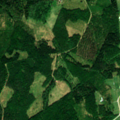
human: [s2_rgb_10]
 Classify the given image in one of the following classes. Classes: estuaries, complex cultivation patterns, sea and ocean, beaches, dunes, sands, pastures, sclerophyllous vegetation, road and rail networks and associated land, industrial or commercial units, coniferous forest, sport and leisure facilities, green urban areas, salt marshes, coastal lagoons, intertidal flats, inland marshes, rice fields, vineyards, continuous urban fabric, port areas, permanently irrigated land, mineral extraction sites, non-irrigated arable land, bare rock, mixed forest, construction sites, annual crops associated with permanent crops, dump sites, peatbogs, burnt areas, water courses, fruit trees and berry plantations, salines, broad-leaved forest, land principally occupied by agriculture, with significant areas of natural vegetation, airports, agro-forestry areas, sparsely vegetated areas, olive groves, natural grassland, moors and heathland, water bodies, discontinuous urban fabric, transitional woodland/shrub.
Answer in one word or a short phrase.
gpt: non-irrigated arable land, land principally occupied by agriculture, with significant areas of natural vegetation, mixed forest, transitional woodland/shrub